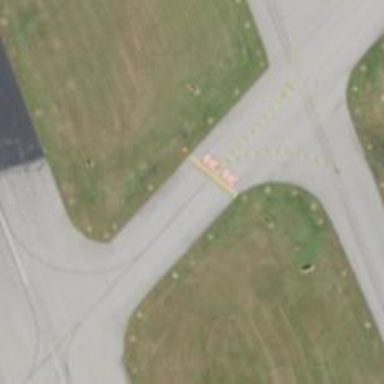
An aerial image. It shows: Image of taxiway at airport.